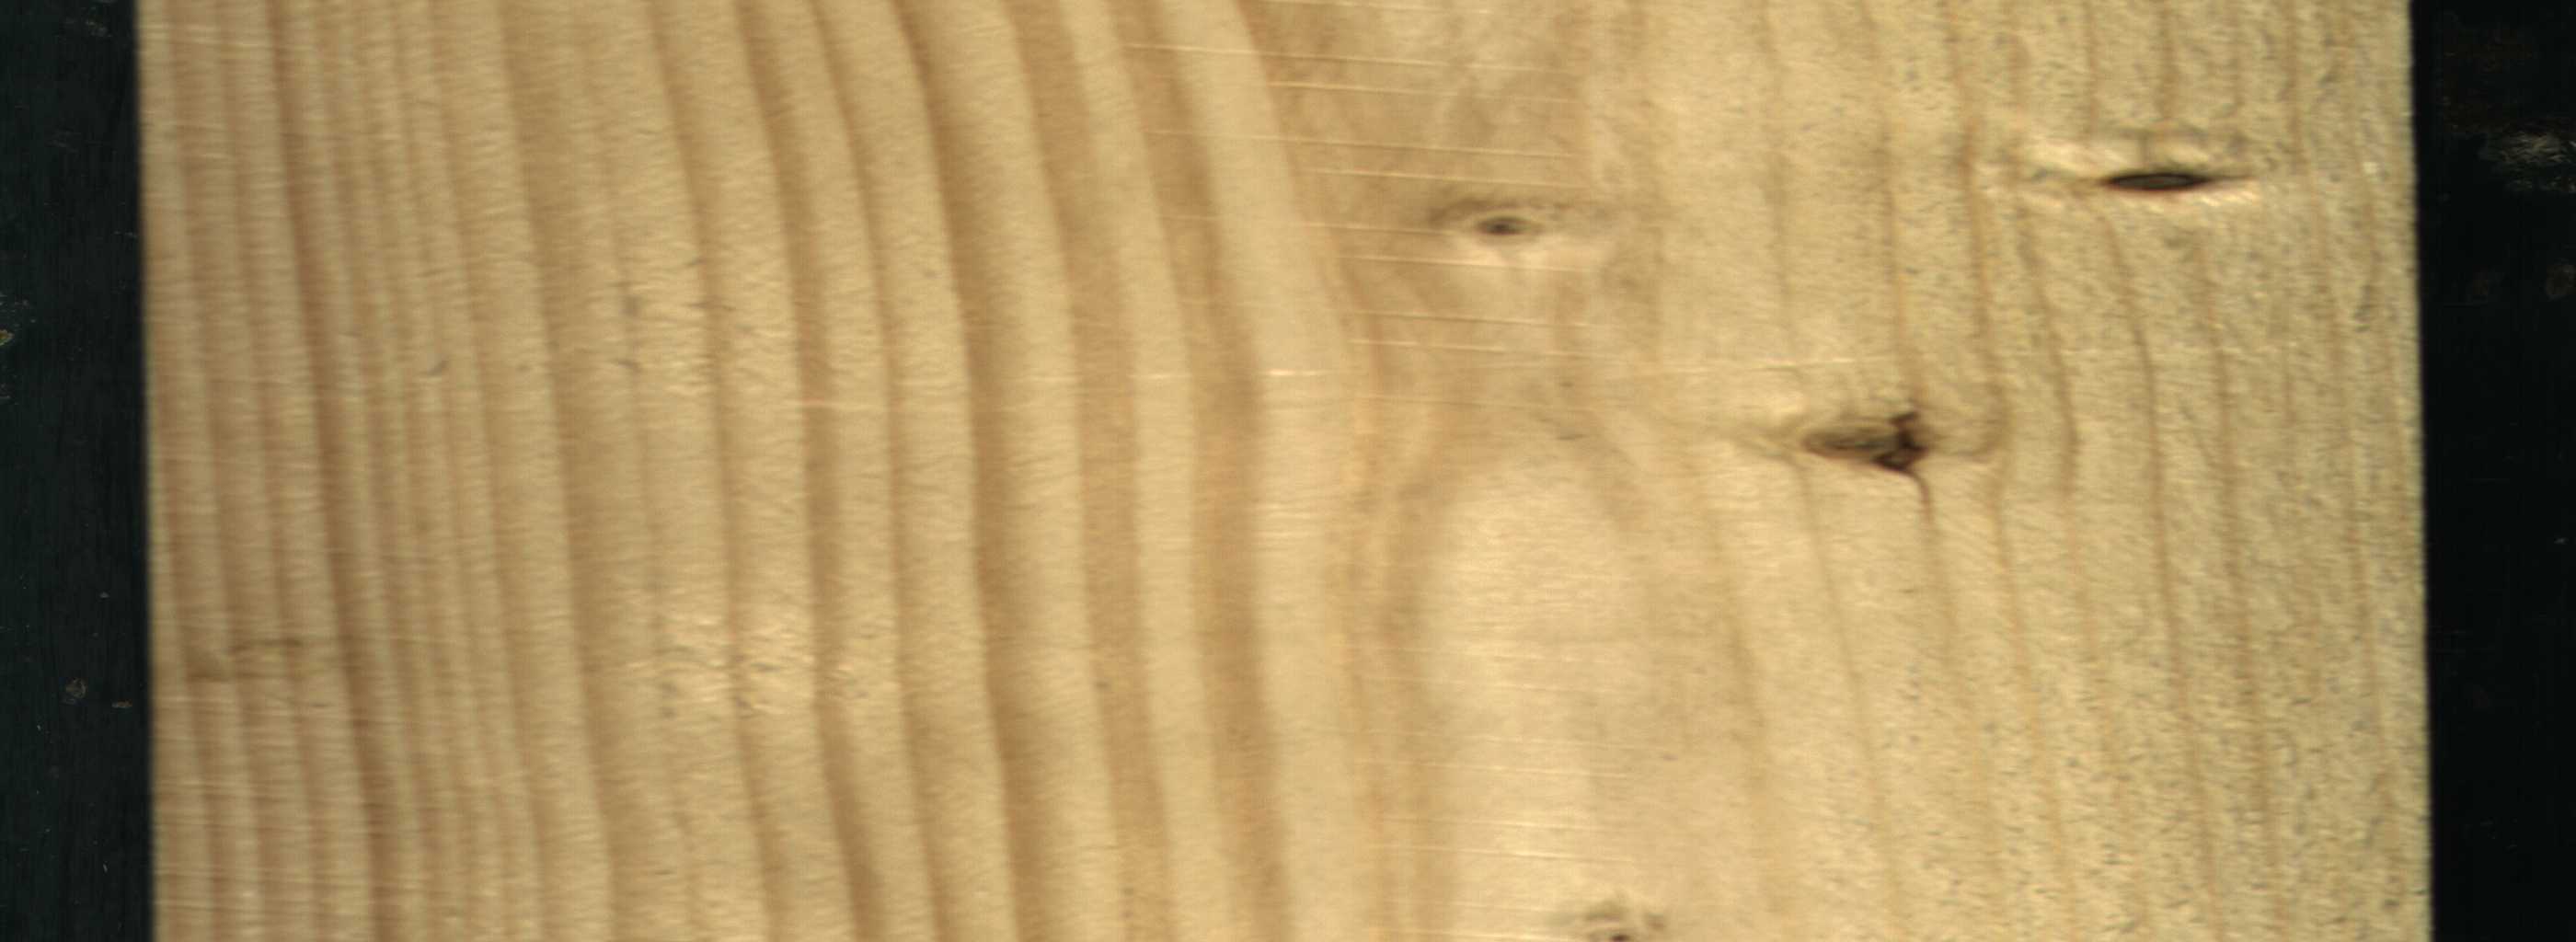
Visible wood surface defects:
Dead_Knot
Dead_Knot
Live_Knot
Live_Knot